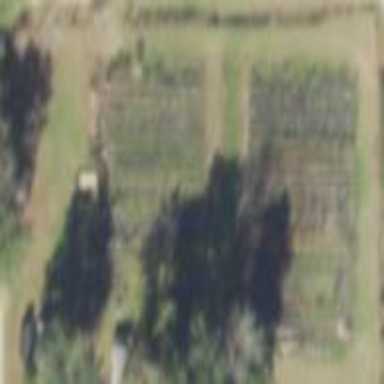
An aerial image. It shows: Plant nursery area.